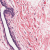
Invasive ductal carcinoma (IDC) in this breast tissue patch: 0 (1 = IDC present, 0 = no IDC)